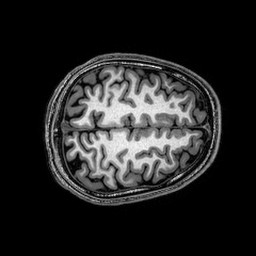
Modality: T1w
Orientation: axial
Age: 19
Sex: male